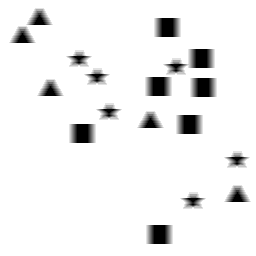
Squares: 7
Triangles: 5
Stars: 6
Total shapes: 18